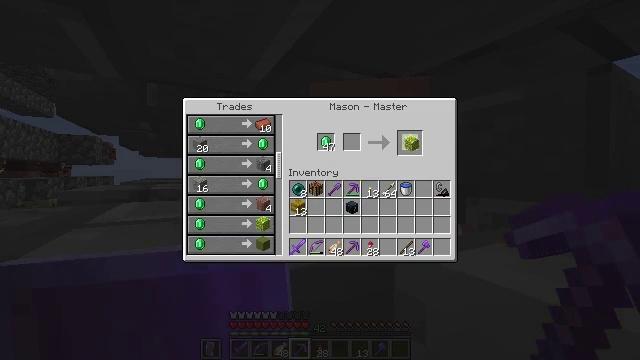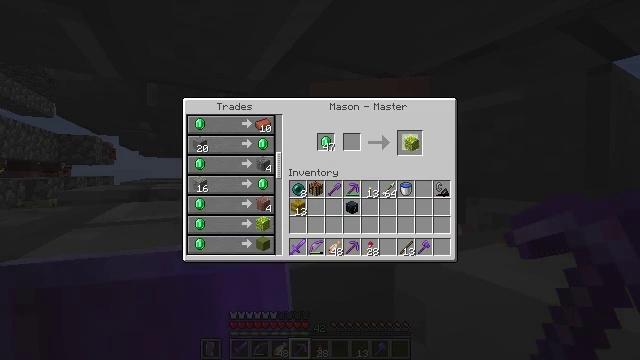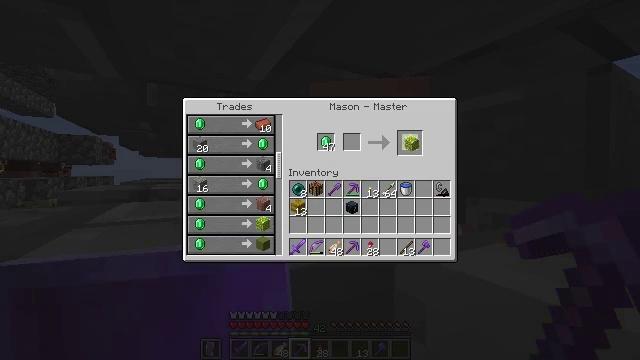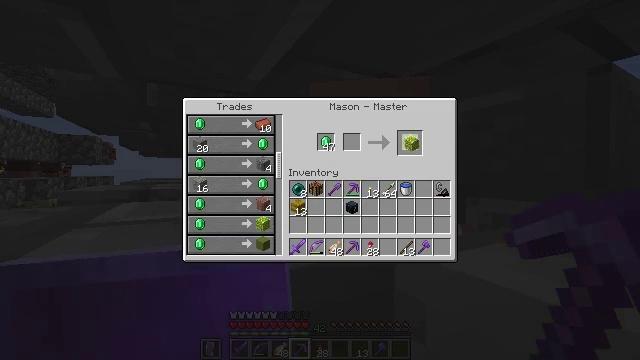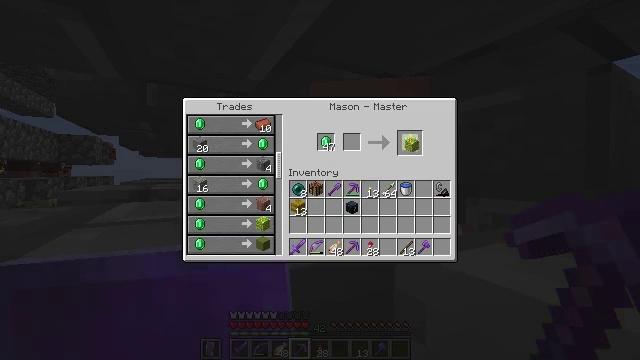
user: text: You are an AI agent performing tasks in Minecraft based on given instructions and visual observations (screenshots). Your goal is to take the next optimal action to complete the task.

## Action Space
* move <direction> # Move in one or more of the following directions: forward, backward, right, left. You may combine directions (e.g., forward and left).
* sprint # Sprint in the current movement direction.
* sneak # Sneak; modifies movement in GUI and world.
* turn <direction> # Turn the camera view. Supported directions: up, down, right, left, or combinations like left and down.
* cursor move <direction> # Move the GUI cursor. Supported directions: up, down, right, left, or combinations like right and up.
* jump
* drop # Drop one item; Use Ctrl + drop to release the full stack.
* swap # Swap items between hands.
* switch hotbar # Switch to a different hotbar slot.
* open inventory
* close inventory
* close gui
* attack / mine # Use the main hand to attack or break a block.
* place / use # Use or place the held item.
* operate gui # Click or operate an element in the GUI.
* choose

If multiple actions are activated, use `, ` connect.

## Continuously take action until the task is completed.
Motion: motion action
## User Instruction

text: craft item lime glazed terracotta
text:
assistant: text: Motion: attack / mine
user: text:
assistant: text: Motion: attack / mine
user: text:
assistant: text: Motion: no_op
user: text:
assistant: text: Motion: no_op
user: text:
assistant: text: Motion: no_op